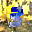
Label: 3